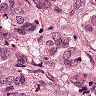
Metastatic tissue present: yes